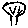
Label: tree